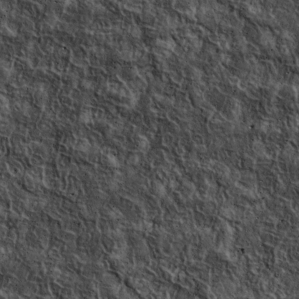
Label: non_frost